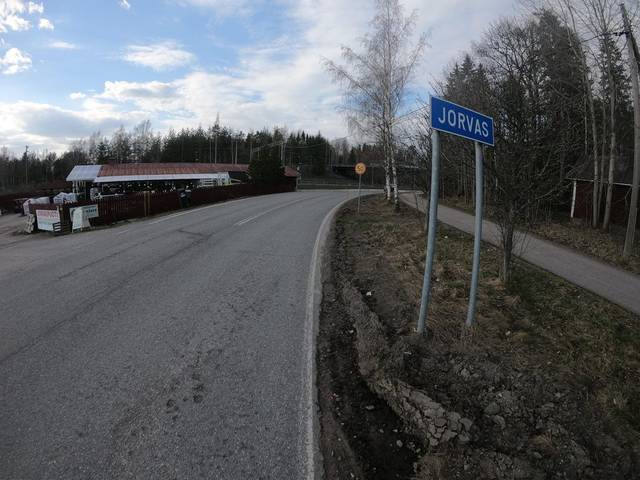
Region: Finland
Coordinates: 60.135, 24.509